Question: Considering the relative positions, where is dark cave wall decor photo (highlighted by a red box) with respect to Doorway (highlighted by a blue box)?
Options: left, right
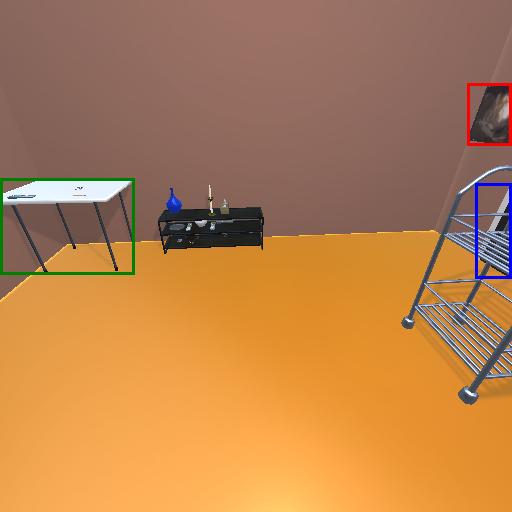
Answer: left